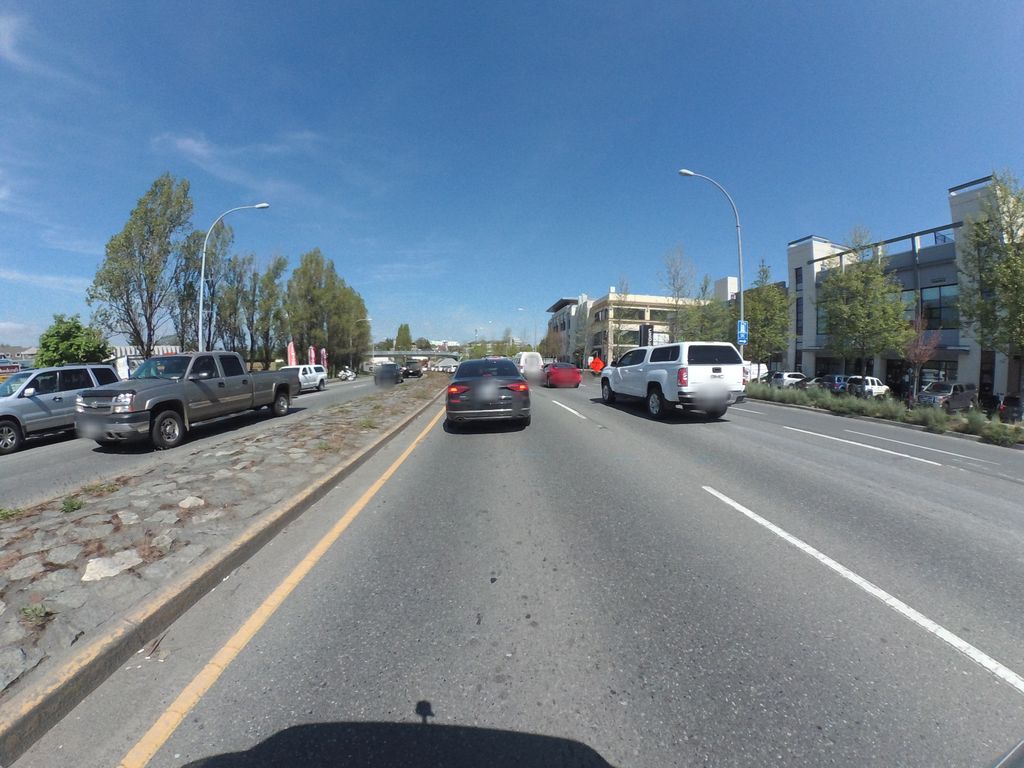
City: victoria